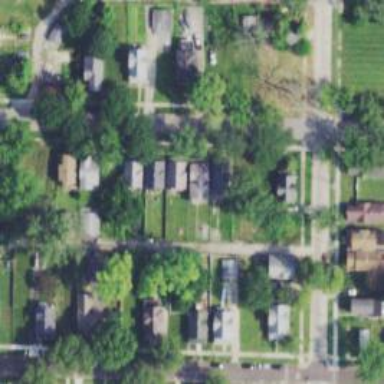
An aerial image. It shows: Alley classified as service road.